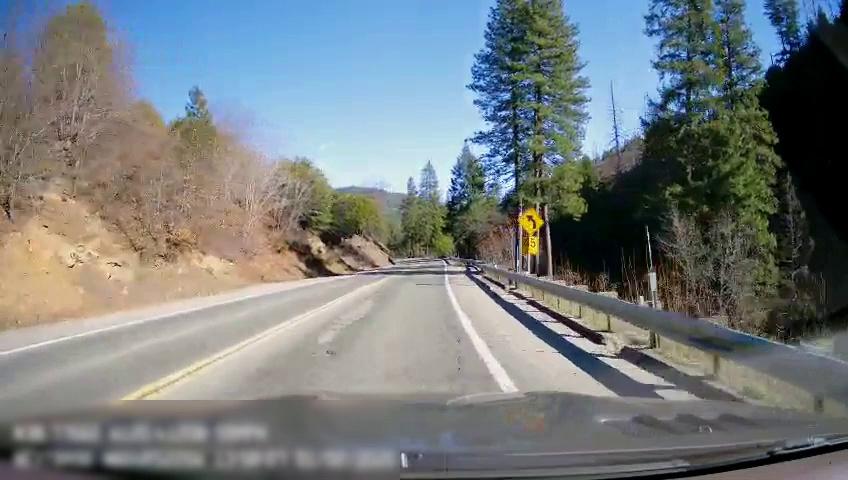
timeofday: Day
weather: Sunny
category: Drivable Space
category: Drivable Space
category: Lanes | Opposite Lane
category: Lanes | Current Lane
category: Lanes | Opposite Lane
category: Lanes | Current Lane
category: Traffic | Signs
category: Traffic | Signs